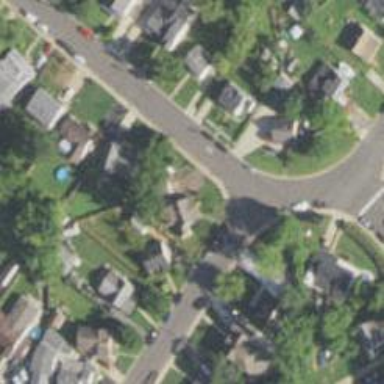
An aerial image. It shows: Residential road with asphalt surface and sidewalk on the left side.